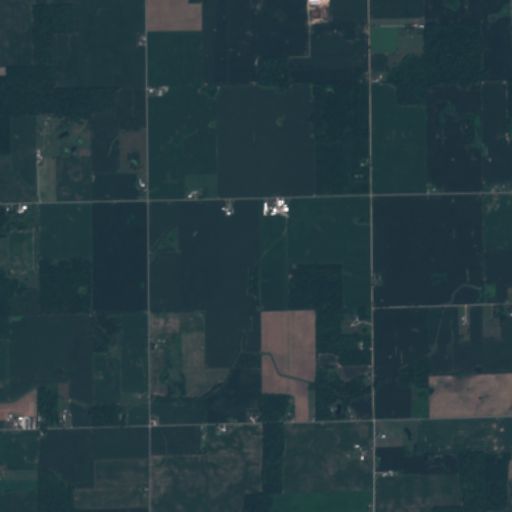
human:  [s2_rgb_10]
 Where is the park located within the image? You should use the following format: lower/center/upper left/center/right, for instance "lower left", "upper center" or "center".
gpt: The park is located in the center right of the image.
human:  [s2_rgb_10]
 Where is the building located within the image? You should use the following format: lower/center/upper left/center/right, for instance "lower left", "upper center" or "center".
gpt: The building is located in the lower left of the image.
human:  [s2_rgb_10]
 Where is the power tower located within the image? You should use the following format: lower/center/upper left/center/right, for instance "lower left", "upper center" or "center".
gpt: There is no power tower in the image.